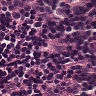
Metastatic tissue present: no